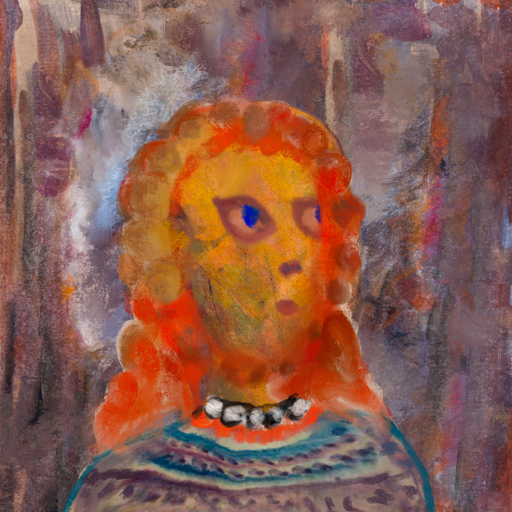
Background: Hypocrite, Head And Neck Side: Gypsy_Mother, Face Side: Mother_And_Son_Mother, Bust: HillGirl, Hair Side: Rupkatha, Head Accessory: Blank, Second Necklace: Blank, Necklace: An_Impression, Baby: Blank